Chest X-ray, PA view. Patient: 63 years old, sex F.
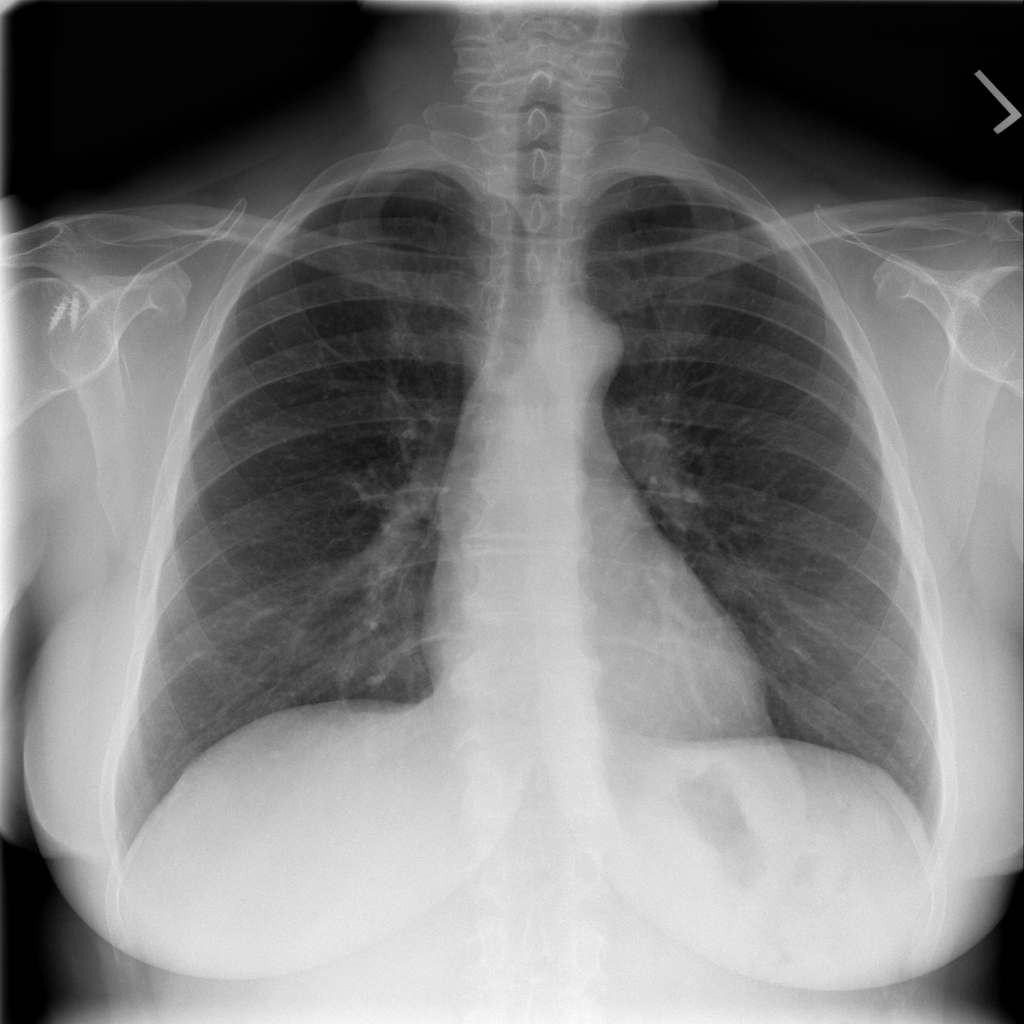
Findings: No Finding